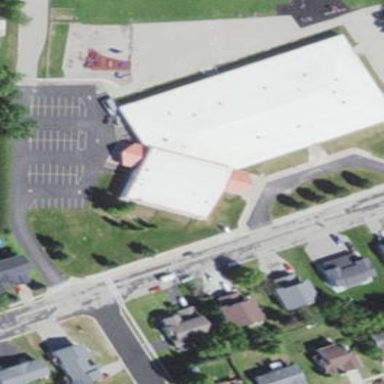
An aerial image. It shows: School.